Question:
Objective: New Data To be inserted across the 3 cascaded tablesWhere OwnershipID, RollID, PeopleID are auto incremental(seeding ids)..
'''
RollNumber FullName
444201000703904 HALL SANDRA THELMA
444201000703905 GOLDING RONALD JESSE
444201000703908 CLAYTON JOHN WESLEY
444201001704556 MARS LTD
444201001704558 ONTARIO LTD
444201001704560 DECARLE DAVE
'''
HOPING A HELPING HAND HERE HOW TO CREATE SQL SCRIPT BUT FIRST TIMER....
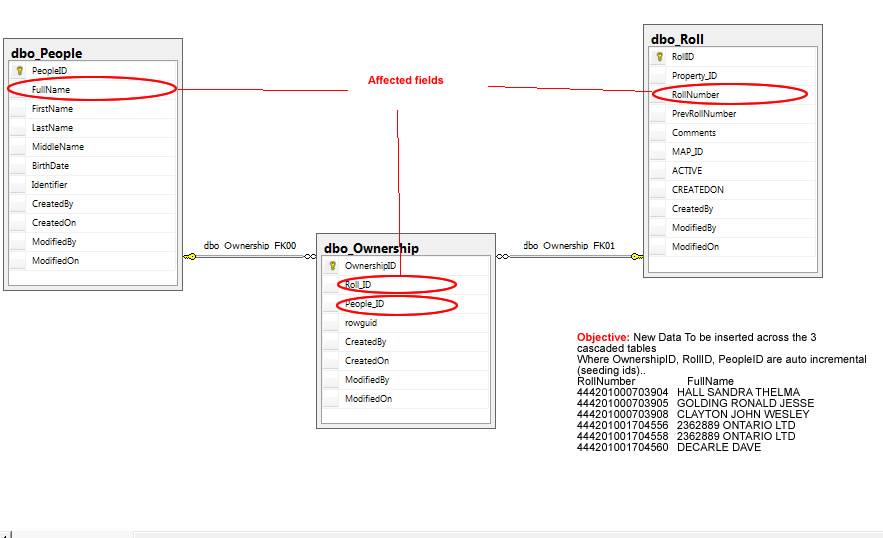
Answer: '''
declare @roll_id int, @people_id
insert into people (fullname) values ('HALL SANDRA THELMA');
set @people_id select SCOPE_IDENTITY();
insert into roll (rollnumber) values ('444201000703904');
set @roll_id select SCOPE_IDENTITY();
insert into ownership (roll_id, people_id) values (@roll_id, @people_id);
'''